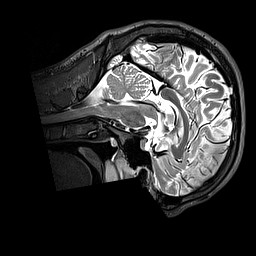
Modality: T2w
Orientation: sagittal
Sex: male
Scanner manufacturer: siemens
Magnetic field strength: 3 T
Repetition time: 3.2 s
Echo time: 0.409 s